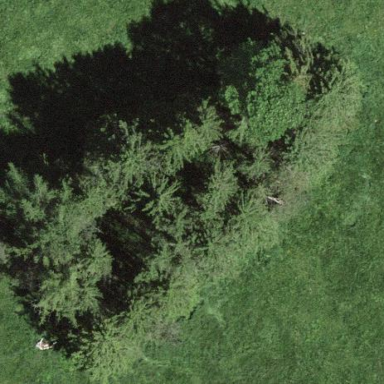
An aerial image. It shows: Forest area.